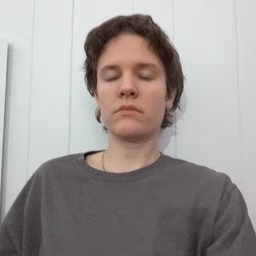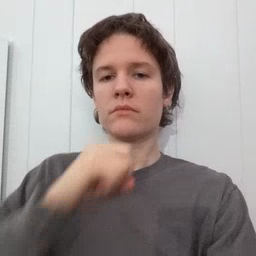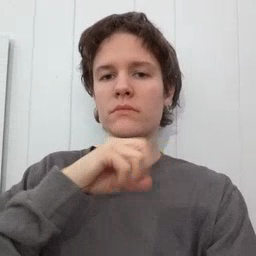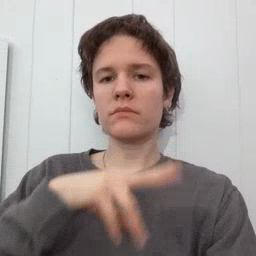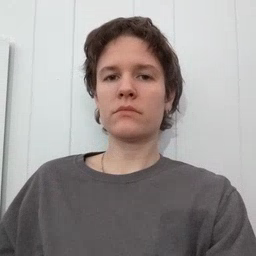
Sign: frog